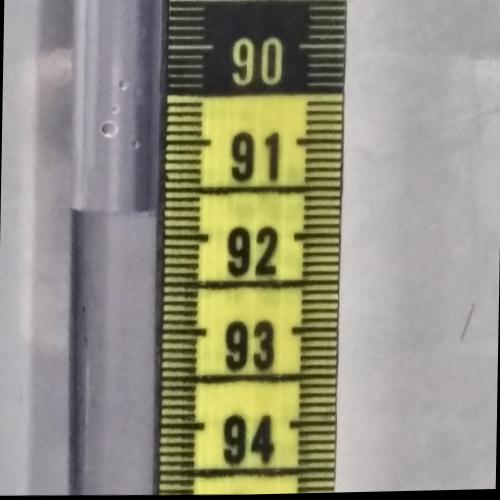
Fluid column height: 91.7 cm